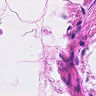
Metastatic tissue present: no